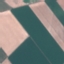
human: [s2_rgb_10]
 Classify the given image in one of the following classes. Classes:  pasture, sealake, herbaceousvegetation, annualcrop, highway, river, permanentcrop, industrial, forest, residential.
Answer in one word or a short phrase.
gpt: AnnualCrop